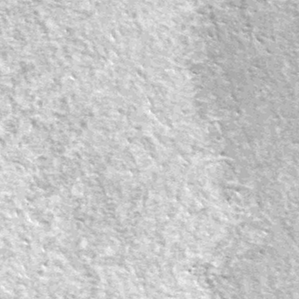
Label: frost